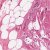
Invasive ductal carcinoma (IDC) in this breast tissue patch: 0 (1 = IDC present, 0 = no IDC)